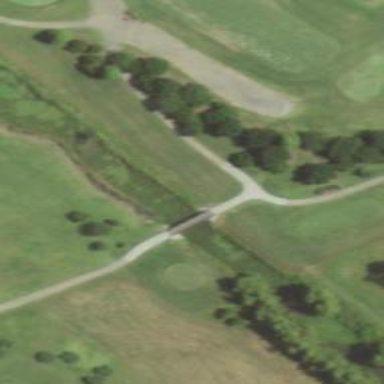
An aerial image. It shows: Path bridge used as golf cartpath.